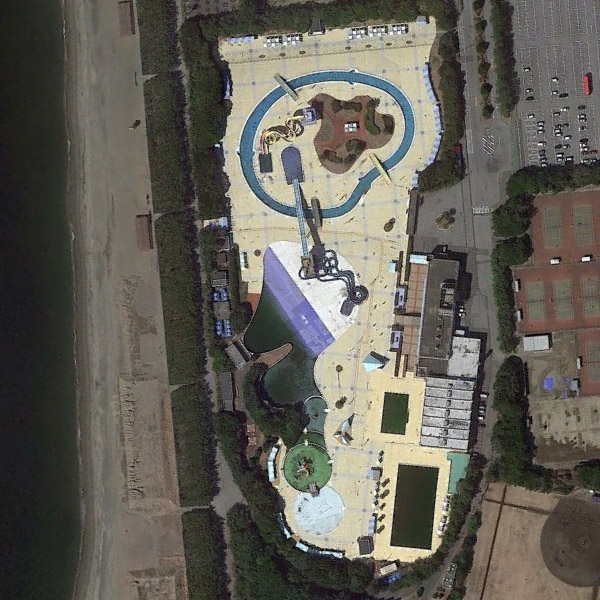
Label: Park